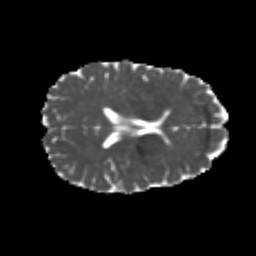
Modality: MD
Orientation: axial
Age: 20
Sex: female
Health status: healthy
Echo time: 0.074 s